Question: I don't know how common this problem is but I can't seem to get a good grasp on how to elegantly solve this merging issue.
So, I started with a master branch. After couple of commits, I created a new branch (let's call it a branch) and then continued working on it (with few commits). I was satisfied with it but at the same time I had done some extra work on master branch too with multiple commits. And then I realized that it was best for me to create a branch and make that as my primary branch. So I again created a branch from the master and named it branch.
And now I realize that it's best for me to merge my branch to branch instead of master branch. I tried:-
'''
git checkout wrapper;
git rebase develop;
'''
But this doesn't seem to work. I still don't see changes of my in my branch. How do I go about solving this problem?
I've also attached an image to better visualize the scenario.

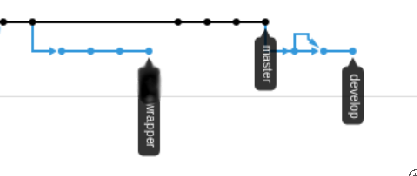
Answer: You just need to checkout develop and inside that branch merge the other into it.
Remember that generally whatever branch you are on is the one you are modifying.
'''
git checkout develop
'''
then
'''
git merge wrapper
'''